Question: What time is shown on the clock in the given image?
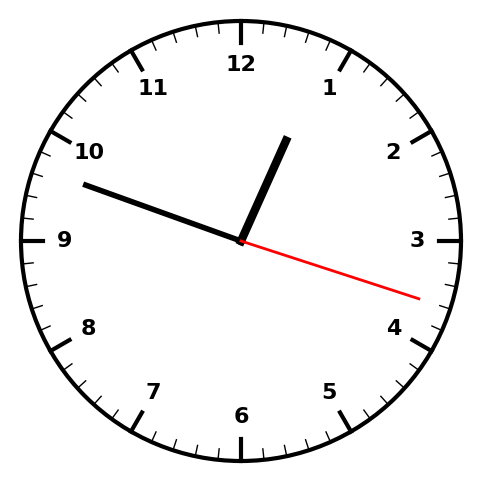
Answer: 12:48:18